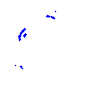
Particle: kaon